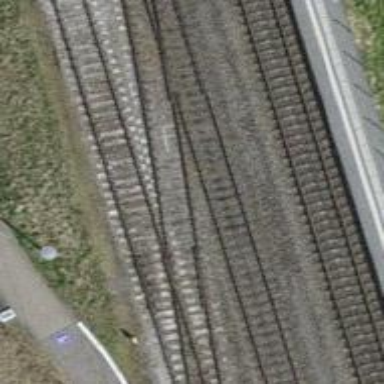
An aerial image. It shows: Railway siding with one electrified track and contact line for powering the train.